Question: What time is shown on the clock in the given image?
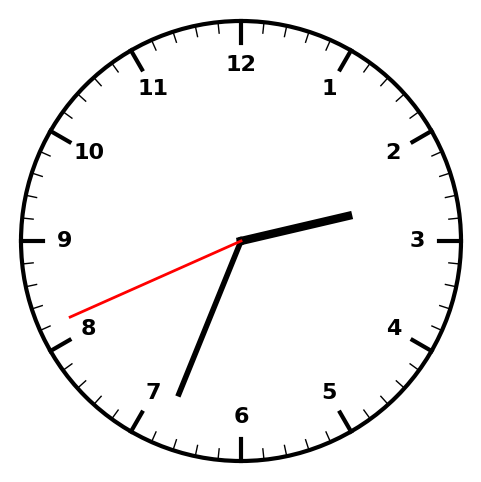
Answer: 02:33:41